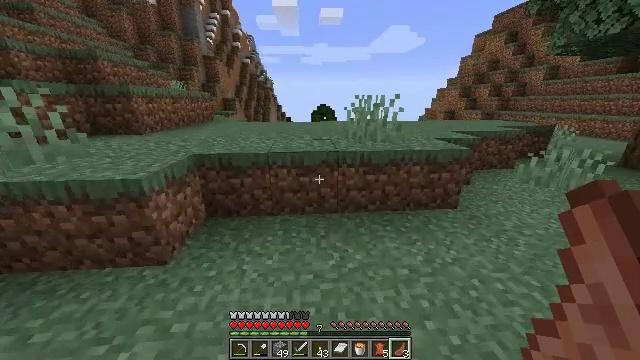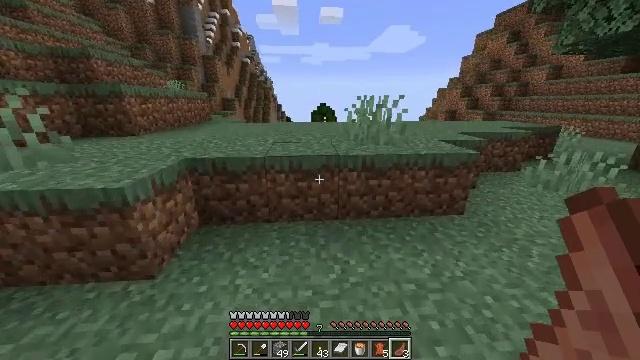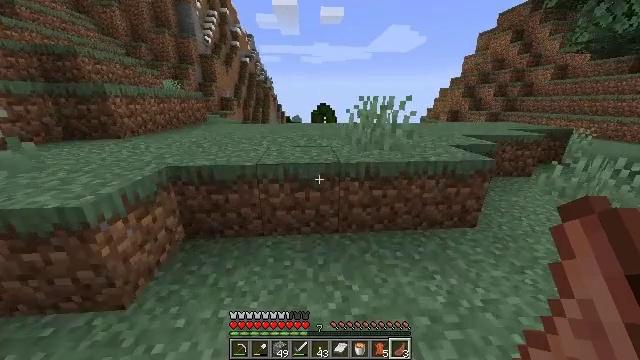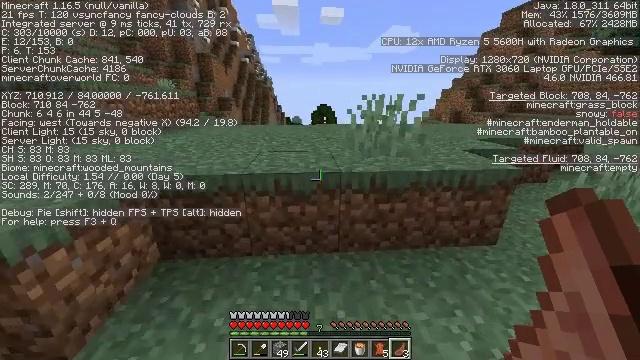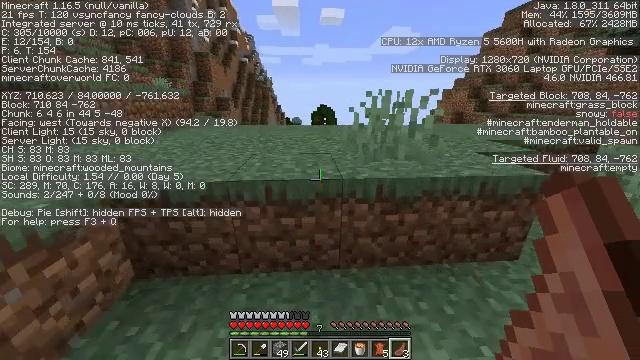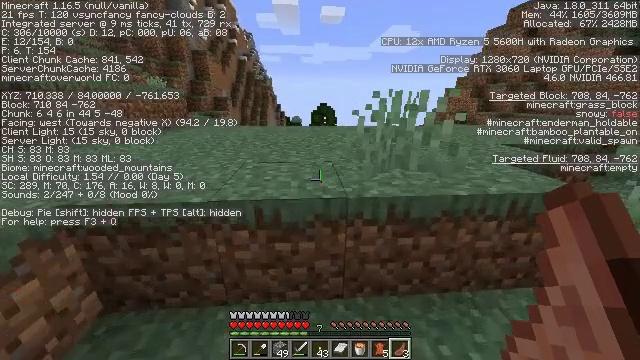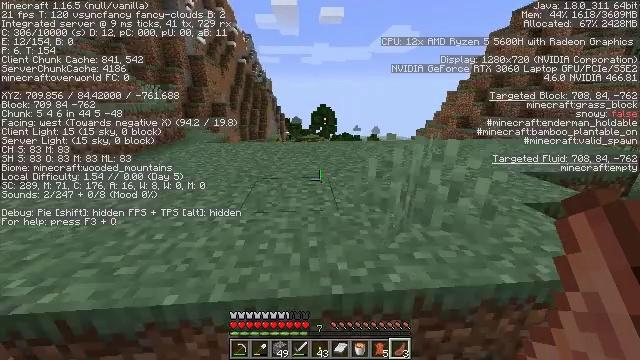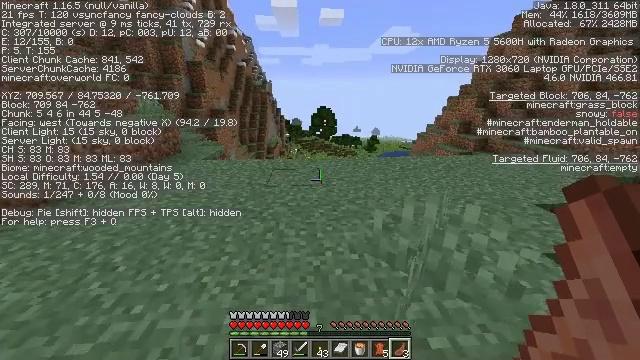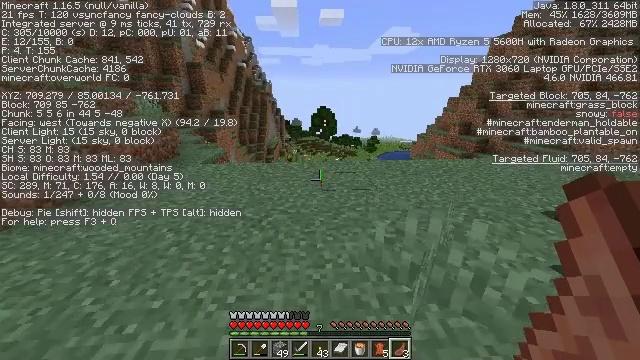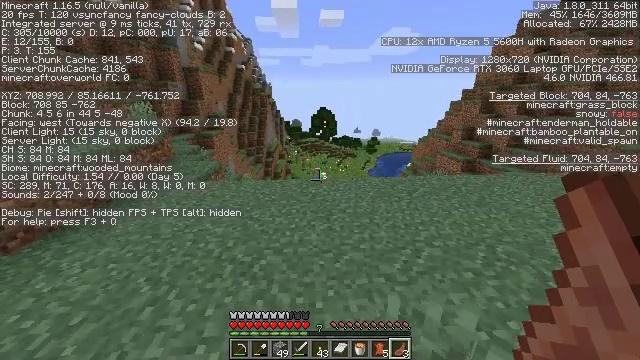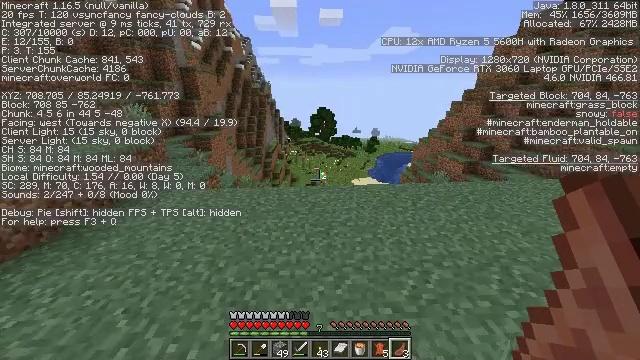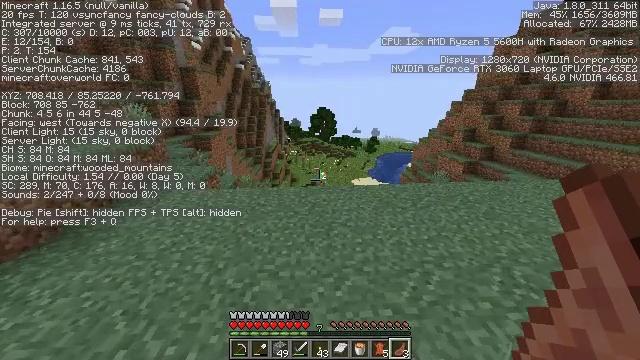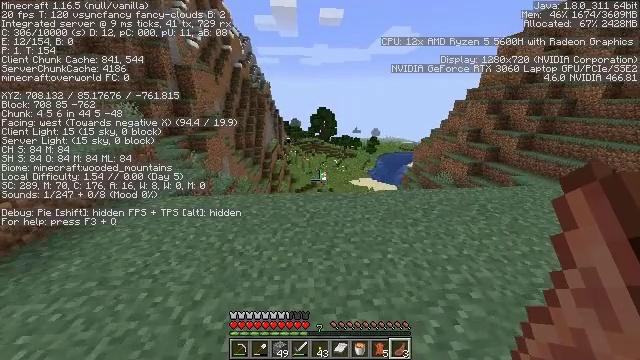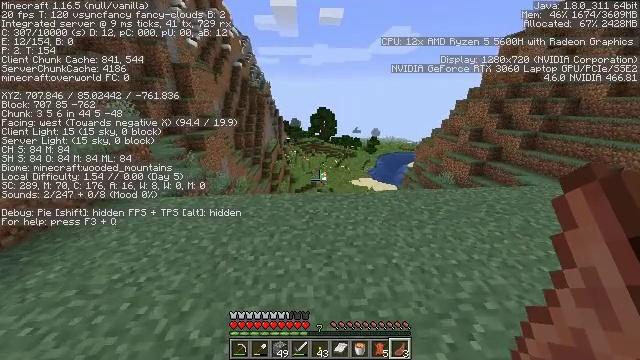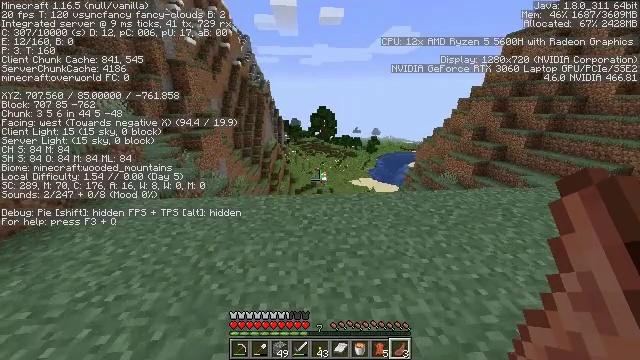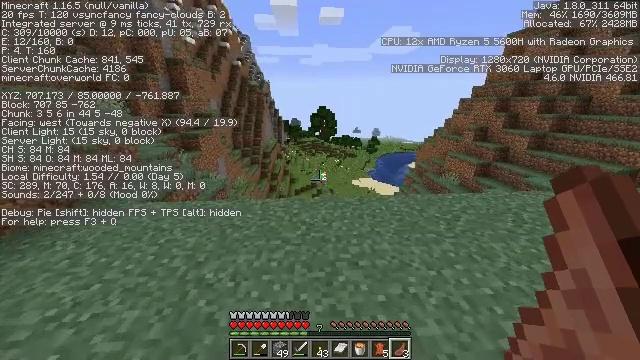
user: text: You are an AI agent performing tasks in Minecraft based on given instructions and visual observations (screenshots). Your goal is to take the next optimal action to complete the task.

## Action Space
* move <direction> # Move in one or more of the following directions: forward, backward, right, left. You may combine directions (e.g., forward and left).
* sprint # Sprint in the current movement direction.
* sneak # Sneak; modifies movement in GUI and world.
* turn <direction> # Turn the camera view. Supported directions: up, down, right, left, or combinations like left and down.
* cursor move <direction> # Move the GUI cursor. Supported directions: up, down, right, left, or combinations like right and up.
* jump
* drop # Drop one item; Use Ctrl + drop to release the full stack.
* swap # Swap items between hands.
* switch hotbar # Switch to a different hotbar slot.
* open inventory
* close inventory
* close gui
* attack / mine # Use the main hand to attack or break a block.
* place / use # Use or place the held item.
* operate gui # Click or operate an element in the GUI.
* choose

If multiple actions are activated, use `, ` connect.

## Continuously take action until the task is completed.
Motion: motion action
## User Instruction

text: Remove red sand to use for crafting or building.
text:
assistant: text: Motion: move forward
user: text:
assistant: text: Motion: move forward
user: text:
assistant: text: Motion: move forward
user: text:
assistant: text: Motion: move forward
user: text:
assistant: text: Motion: move forward
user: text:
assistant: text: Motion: move forward, jump
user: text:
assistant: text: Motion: move forward, jump
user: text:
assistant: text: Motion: move forward, jump
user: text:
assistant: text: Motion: move forward, jump
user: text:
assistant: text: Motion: move forward, jump
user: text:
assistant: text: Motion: move forward
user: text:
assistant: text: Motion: move forward
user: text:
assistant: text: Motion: move forward
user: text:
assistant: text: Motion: move forward
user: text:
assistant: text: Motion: move forward, sprint
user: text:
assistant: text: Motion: move forward, sprint
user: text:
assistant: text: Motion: move forward, sprint
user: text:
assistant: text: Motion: move forward, sprint
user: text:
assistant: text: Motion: move forward, sprint
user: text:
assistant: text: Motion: move forward, sprint, turn down
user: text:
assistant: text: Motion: move forward, sprint, turn down
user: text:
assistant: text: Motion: move forward, sprint, turn down
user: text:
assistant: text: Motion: move forward, sprint, turn down
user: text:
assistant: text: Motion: move forward, sprint, turn down
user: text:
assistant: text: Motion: move forward, sprint, turn down
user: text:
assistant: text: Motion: move forward, sprint
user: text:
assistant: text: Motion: move forward, sprint, turn down
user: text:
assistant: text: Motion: move forward, sprint
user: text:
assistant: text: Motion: move forward, sprint
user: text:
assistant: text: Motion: move forward, sprint